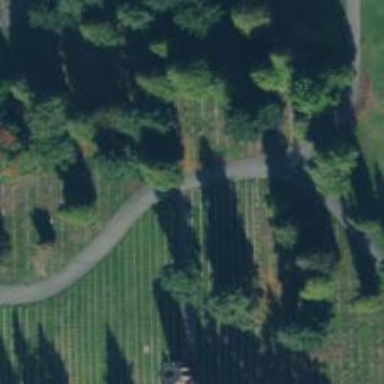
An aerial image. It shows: Historic memorial.